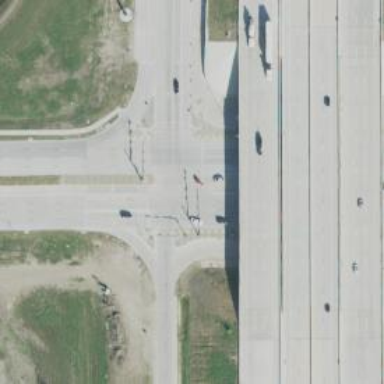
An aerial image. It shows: Secondary link road.